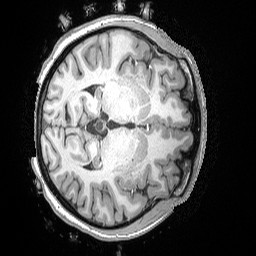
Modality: T1w
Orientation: axial
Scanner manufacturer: siemens
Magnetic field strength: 3 T
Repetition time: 2.53 s
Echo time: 0.00169 s